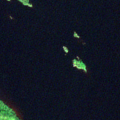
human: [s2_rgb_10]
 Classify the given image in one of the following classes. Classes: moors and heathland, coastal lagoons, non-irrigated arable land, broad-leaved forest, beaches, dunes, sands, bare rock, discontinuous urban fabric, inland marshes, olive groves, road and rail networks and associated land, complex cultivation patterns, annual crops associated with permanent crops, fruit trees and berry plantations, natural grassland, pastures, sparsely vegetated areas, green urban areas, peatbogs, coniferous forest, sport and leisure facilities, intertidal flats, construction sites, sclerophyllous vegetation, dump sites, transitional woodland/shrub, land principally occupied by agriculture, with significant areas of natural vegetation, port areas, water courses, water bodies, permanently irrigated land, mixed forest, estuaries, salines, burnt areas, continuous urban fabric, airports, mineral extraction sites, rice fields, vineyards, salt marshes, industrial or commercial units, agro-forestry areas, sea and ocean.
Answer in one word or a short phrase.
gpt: coniferous forest, water bodies